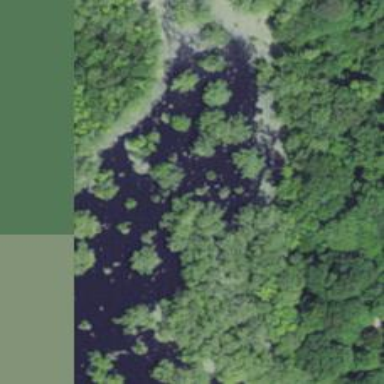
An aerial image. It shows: Swamp in wetland area.